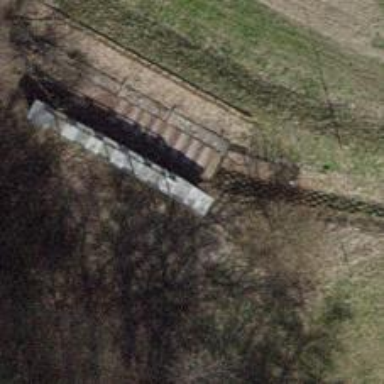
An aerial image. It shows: Retaining wall.